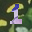
Label: 1